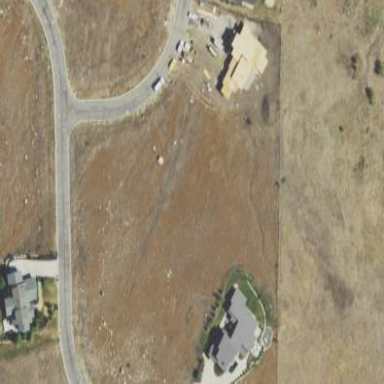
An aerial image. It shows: Fence surrounding greenfield plot.